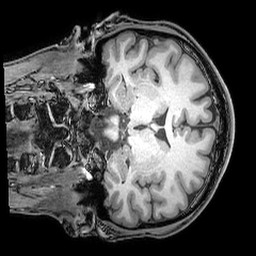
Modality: T1w
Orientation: coronal
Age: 23
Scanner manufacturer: philips
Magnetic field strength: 3 T
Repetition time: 0.007 s
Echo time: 0.003501 s